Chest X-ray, AP view. Patient: 58 years old, sex M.
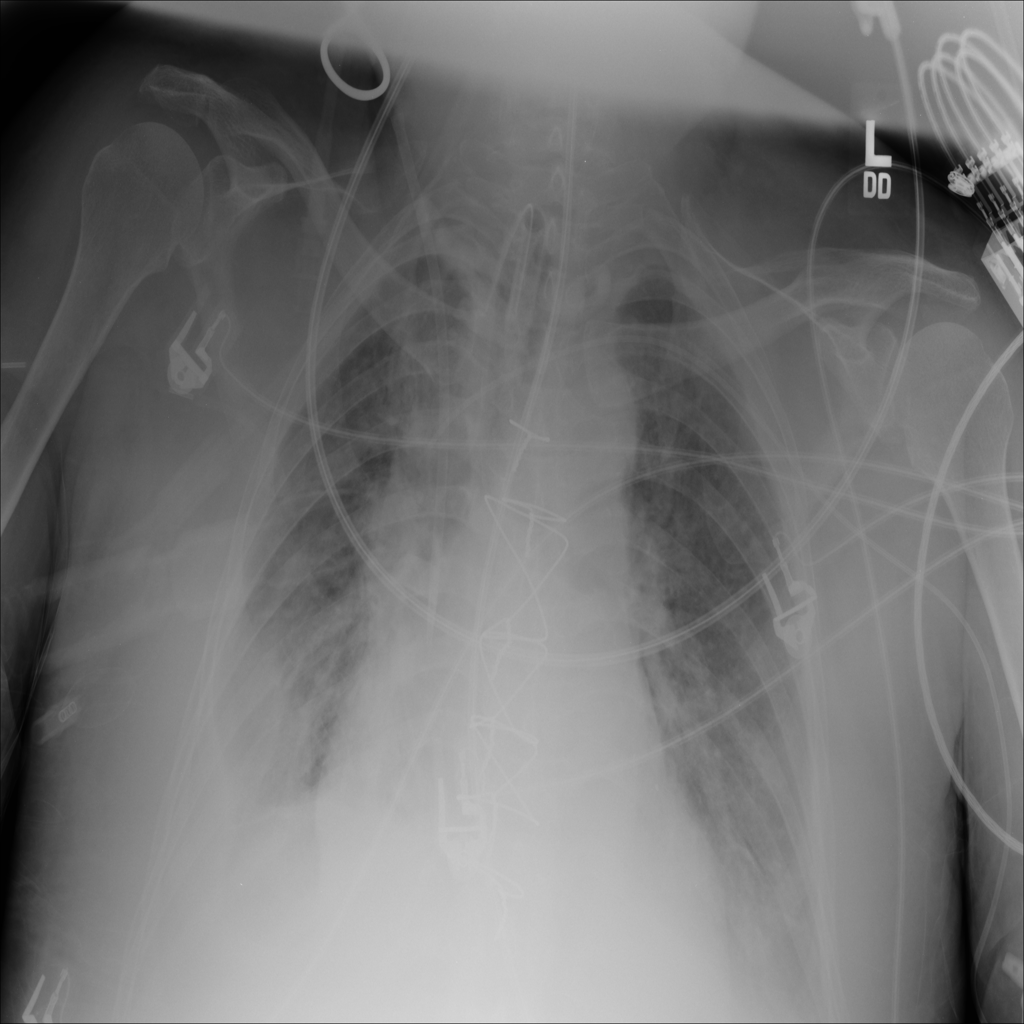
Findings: Effusion